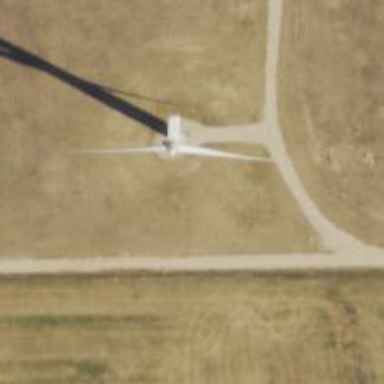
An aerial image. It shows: Wind turbine generator that utilizes wind as its source for generating electricity. It is of the horizontal axis type.